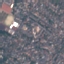
Label: Residential